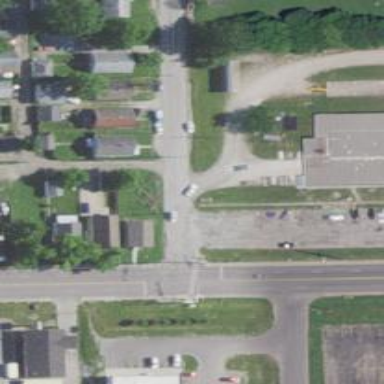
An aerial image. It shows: Alley classified as service road.